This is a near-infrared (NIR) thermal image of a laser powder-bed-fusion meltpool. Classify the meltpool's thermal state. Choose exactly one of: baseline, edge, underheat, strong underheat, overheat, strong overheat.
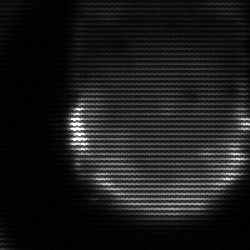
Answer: edge